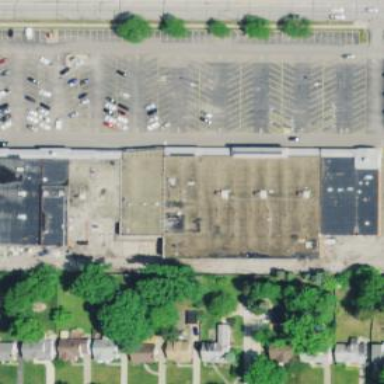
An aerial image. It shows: Retail building.